Field crop: maize
Growth stage: 2
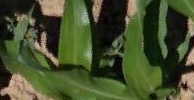
Species: maize